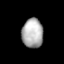
Tissue: lung
Cell type: Endothelial cells
Senescence score: 0.6101
Nuclear area (px): 615
Mean DAPI intensity: 172.359